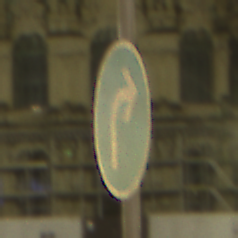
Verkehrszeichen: VorgeschriebeneFahrtrichtungRechts
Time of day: Night
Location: Outdoor (Urban)
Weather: Overcast
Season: NotSpecified
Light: Artificial